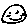
Label: smiley face